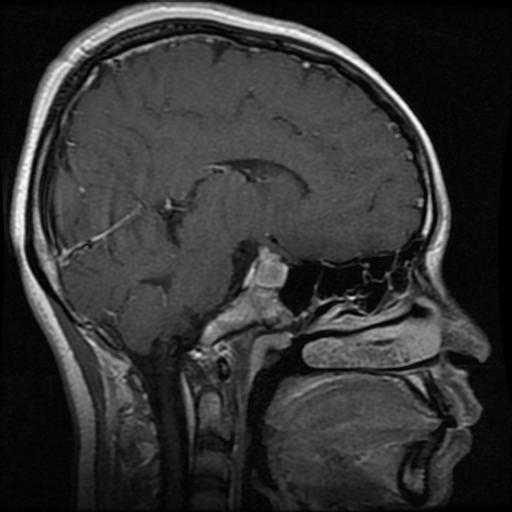
Label: pituitary